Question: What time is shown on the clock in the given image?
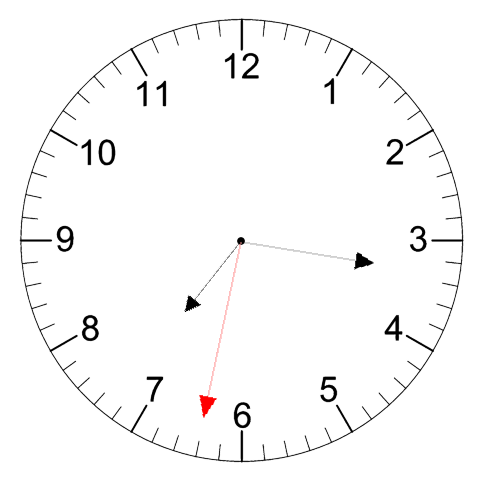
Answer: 07:16:32